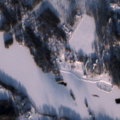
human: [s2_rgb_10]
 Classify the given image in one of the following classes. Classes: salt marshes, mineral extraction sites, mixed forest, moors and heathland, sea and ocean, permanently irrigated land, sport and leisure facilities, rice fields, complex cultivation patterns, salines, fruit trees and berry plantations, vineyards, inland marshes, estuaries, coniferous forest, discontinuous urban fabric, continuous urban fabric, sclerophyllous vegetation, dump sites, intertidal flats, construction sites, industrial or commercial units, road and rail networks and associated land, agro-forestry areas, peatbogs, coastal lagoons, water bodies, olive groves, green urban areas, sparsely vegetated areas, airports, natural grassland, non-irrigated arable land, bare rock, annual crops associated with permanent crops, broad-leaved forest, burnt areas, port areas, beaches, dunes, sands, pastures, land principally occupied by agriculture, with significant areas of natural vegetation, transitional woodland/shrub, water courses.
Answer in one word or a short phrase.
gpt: discontinuous urban fabric, land principally occupied by agriculture, with significant areas of natural vegetation, coniferous forest, mixed forest, transitional woodland/shrub, water courses